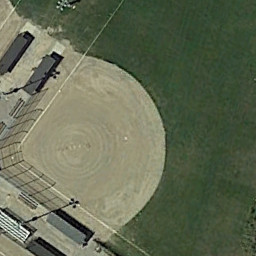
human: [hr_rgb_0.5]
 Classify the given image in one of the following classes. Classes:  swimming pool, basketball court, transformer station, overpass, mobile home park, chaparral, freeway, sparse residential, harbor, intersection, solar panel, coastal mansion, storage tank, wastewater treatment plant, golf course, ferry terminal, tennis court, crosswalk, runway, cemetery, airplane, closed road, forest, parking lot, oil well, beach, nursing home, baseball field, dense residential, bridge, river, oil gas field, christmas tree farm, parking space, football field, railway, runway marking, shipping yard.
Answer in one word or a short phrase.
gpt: baseball field